Interaction volume radius: 10 \u00c5
Interaction volume height: 25 \u00c5
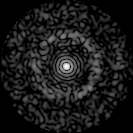
Disorder parameter: 0.8308